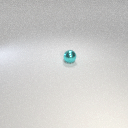
small cyan metal sphere